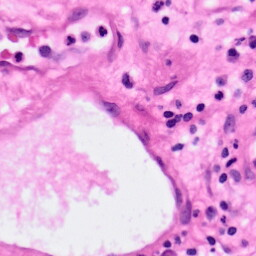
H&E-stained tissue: Pancreatic